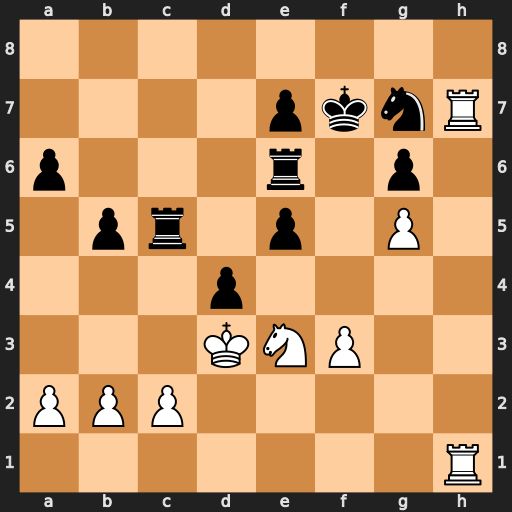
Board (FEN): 8/4pknR/p3r1p1/1pr1p1P1/3p4/3KNP2/PPP5/7R
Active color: w
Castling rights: -
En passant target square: -
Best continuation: Ng4 e4+ fxe4 Rxg5 Nh6+